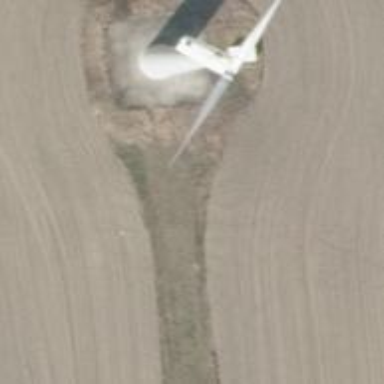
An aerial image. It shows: Wind generator powered by wind. The generator type is horizontal axis and it uses wind turbines.